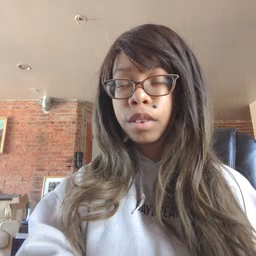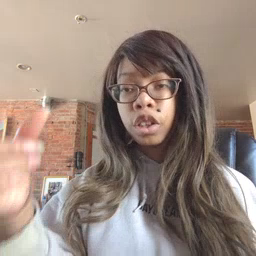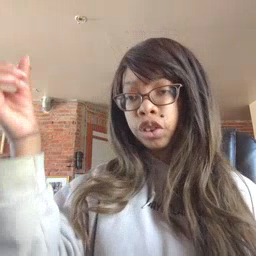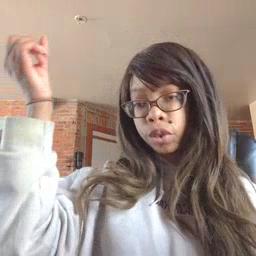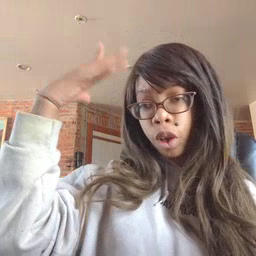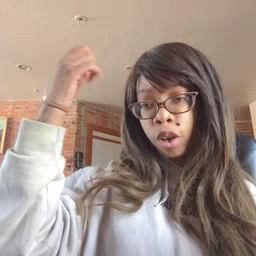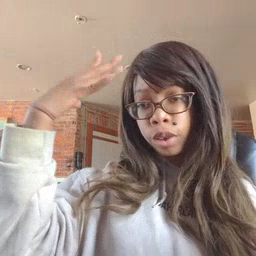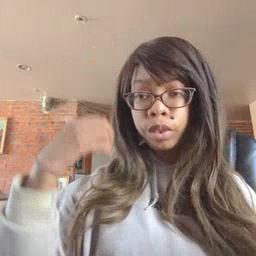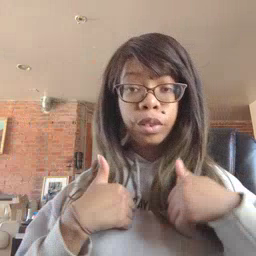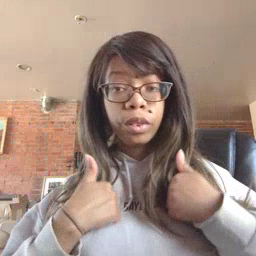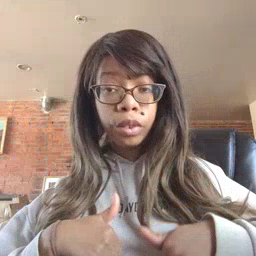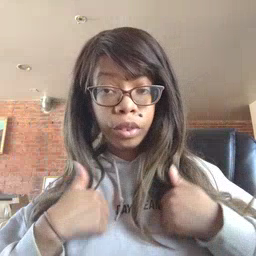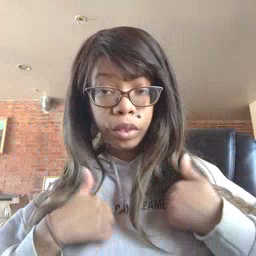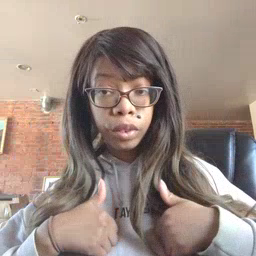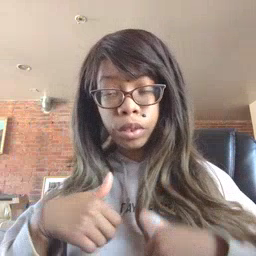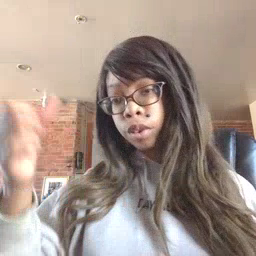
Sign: shower